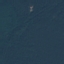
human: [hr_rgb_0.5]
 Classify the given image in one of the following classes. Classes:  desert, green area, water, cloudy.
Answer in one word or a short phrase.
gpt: green area